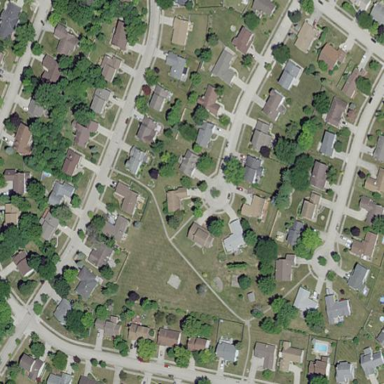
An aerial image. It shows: Residential neighbourhood.